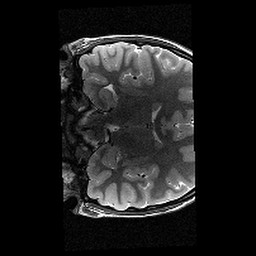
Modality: T2w
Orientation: coronal
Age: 9
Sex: male
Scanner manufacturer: siemens
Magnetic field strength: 3 T
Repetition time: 9.23 s
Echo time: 0.067 s